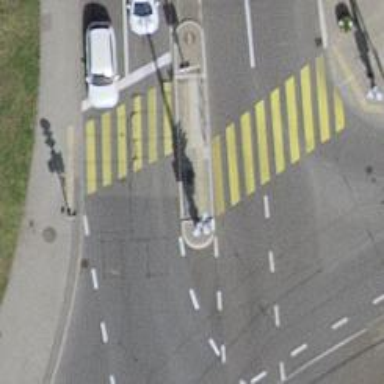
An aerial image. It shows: Road crossing with traffic signals.